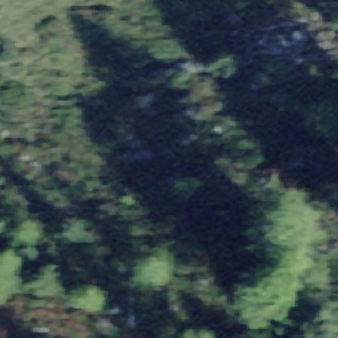
Label: other